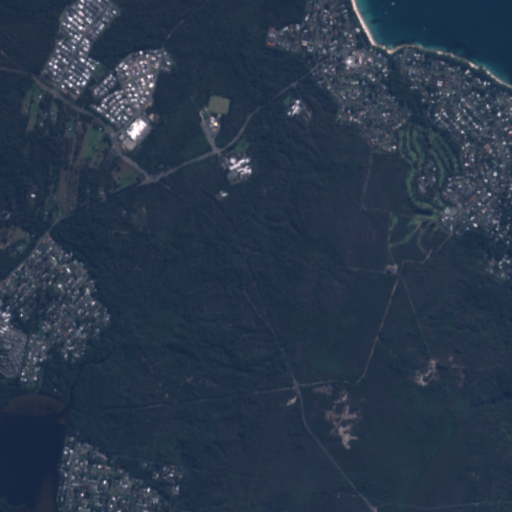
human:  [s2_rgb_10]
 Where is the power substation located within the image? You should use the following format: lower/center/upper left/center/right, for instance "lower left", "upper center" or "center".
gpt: The power substation is located in the upper left of the image.
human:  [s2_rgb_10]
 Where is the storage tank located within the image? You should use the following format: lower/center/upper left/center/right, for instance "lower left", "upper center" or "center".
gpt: The storage tank is located in the center right of the image.
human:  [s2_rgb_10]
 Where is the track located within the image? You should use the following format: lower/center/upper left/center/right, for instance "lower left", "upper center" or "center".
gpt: There is no track in the image.